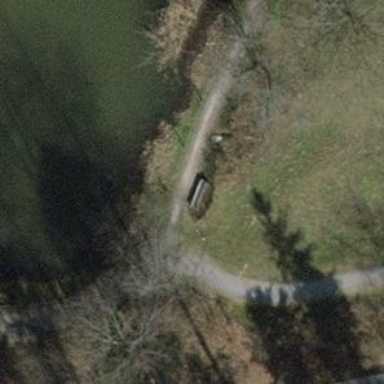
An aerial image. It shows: Brown bench in the vicinity.